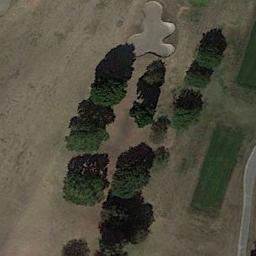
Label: golf_course